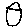
Label: house